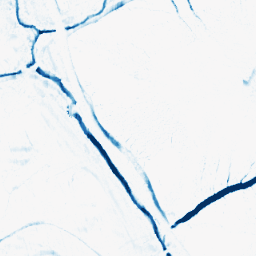
Category: morphological
Decomposition family: morphological_ellipse
Decomposition parameters: operation: closing
width: 10
height: 5
Upsampling method: bilinear
Upsampling parameters: scale: 8
Upsampling scale: 8